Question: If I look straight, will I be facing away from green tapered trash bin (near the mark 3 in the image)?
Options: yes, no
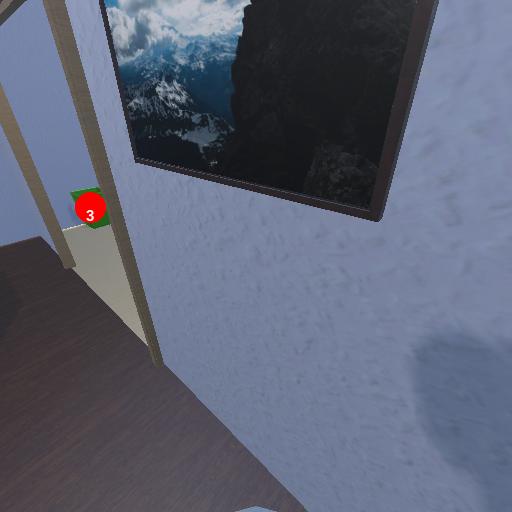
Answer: yes